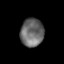
Tissue: lung
Cell type: Epithelial cells
Senescence score: 0.1841
Nuclear area (px): 645
Mean DAPI intensity: 105.164